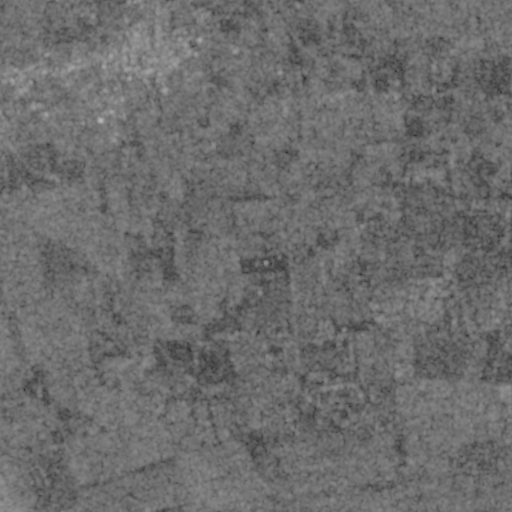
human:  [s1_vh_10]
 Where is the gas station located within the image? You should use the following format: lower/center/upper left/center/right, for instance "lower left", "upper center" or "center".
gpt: The gas station is located in the upper left of the image.
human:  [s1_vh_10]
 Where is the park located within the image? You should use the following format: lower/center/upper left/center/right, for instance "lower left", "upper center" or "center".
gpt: The park is located in the upper left of the image.
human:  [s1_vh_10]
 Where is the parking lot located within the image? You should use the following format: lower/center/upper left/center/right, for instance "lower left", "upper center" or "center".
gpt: The parking lot is located in the upper left of the image.
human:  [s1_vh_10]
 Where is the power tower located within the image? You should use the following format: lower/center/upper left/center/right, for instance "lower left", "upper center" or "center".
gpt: The power tower is located in the upper center of the image.
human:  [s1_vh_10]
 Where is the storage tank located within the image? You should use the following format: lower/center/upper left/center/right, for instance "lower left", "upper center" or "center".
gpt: The storage tank is located in the upper left of the image.
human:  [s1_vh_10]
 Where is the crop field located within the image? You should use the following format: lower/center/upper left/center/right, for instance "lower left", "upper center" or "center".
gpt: There is no crop field in the image.

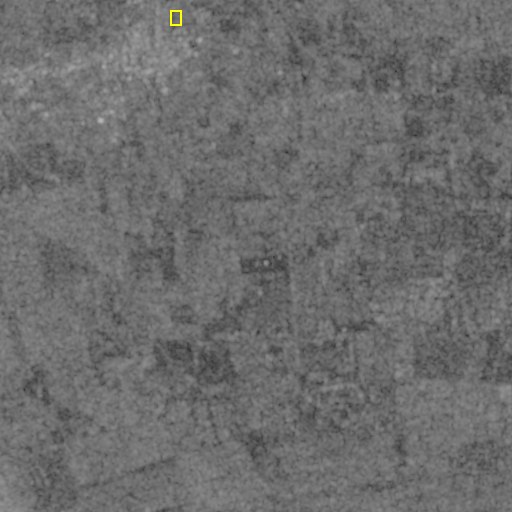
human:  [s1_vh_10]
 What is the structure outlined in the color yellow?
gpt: The structure outlined in yellow is a park.
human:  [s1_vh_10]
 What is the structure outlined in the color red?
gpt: There is no red outline.